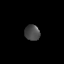
Tissue: lung
Cell type: Myeloid cells
Senescence score: 0.5694
Nuclear area (px): 233
Mean DAPI intensity: 73.773